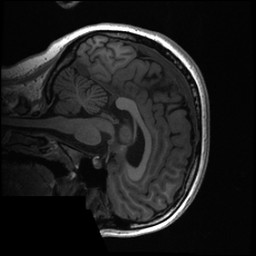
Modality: T1w
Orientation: sagittal